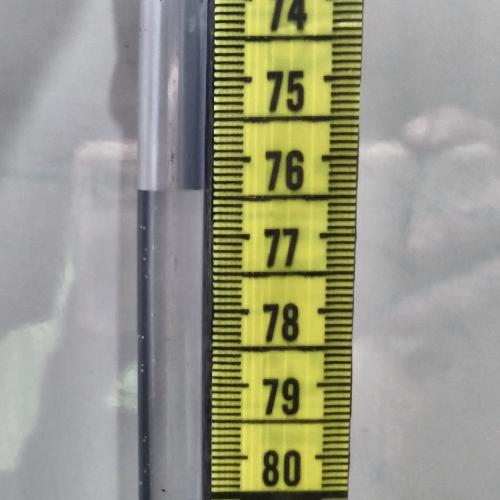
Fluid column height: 76.4 cm